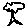
Label: tree